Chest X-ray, AP view. Patient: 33 years old, sex F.
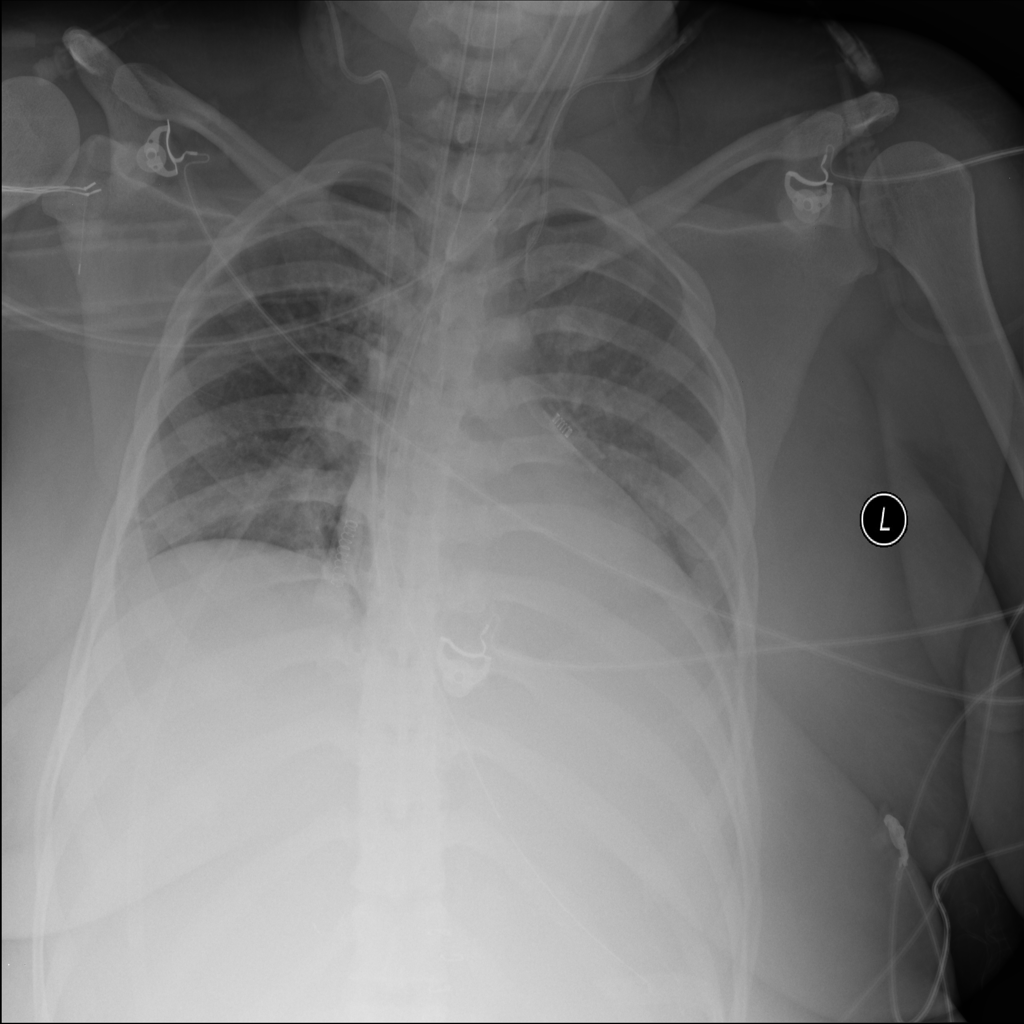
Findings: No Finding